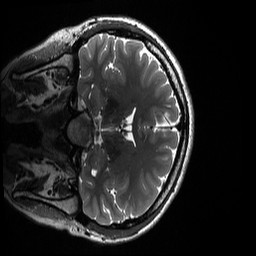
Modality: T2w
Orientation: coronal
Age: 22
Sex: female